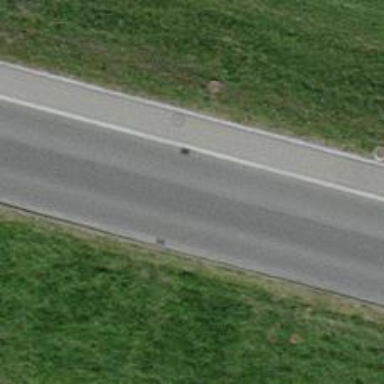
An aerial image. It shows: Residential road with asphalt surface. The right sidewalk also has asphalt surface.